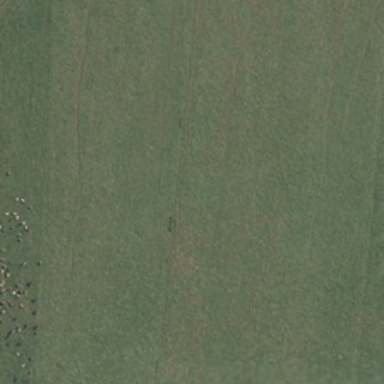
It is a piece of green meadow .